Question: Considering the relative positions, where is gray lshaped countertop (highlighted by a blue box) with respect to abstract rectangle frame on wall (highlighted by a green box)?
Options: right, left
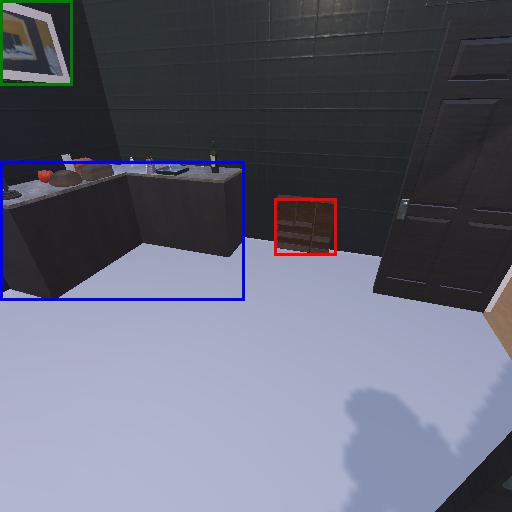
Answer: right